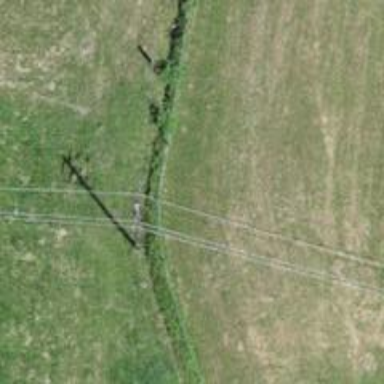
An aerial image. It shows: Minor power line.